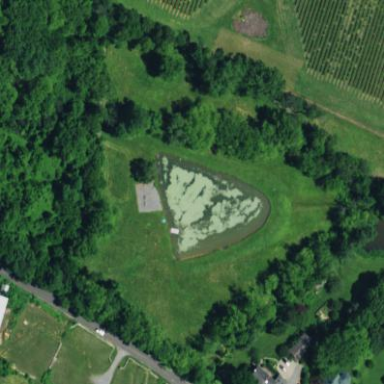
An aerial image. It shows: Pond surrounded by natural water.